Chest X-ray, AP view. Patient: 81 years old, sex F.
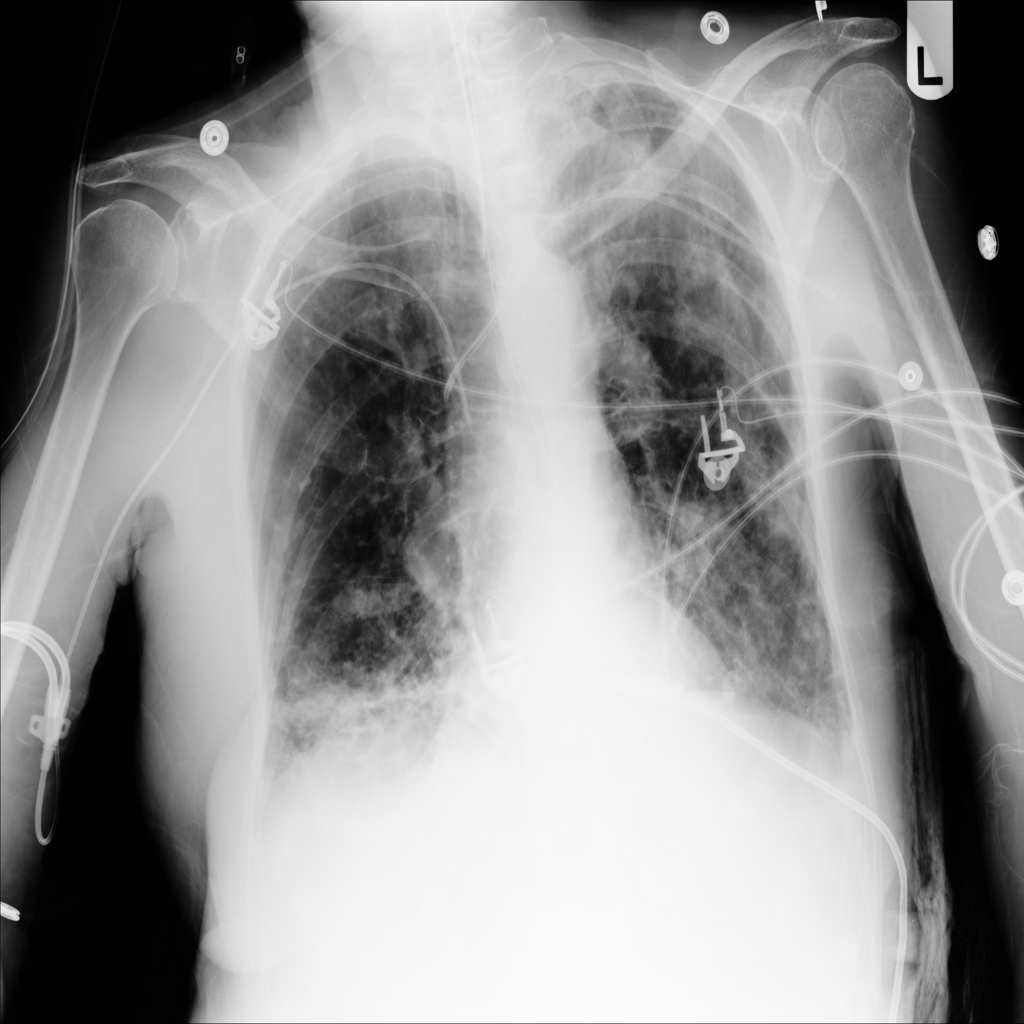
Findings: Consolidation, Infiltration